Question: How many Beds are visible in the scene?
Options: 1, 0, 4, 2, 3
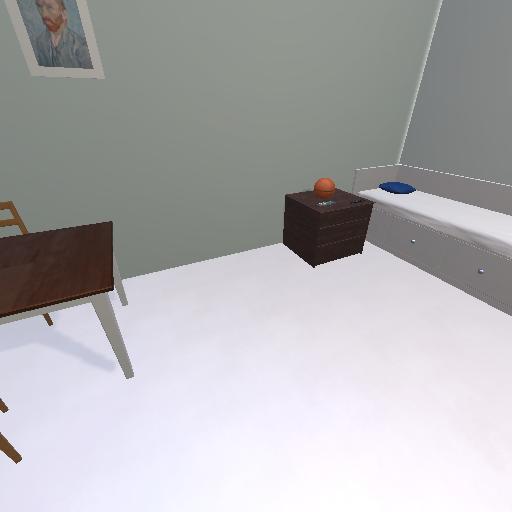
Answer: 1